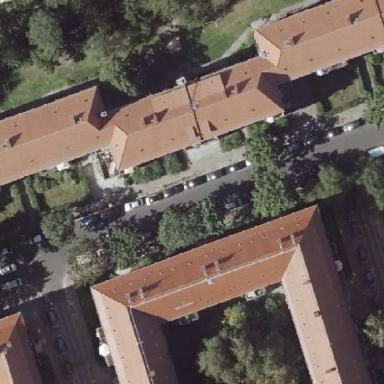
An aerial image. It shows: Apartment building with hipped red roof.